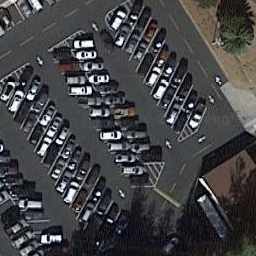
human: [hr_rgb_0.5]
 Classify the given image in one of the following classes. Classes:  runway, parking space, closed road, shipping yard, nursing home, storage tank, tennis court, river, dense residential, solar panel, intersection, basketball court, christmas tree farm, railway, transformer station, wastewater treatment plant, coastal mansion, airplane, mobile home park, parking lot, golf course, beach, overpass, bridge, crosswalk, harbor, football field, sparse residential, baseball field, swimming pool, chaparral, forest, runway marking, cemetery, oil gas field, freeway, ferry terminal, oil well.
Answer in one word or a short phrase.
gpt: parking lot